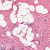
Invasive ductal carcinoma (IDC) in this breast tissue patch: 0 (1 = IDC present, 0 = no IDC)